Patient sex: F
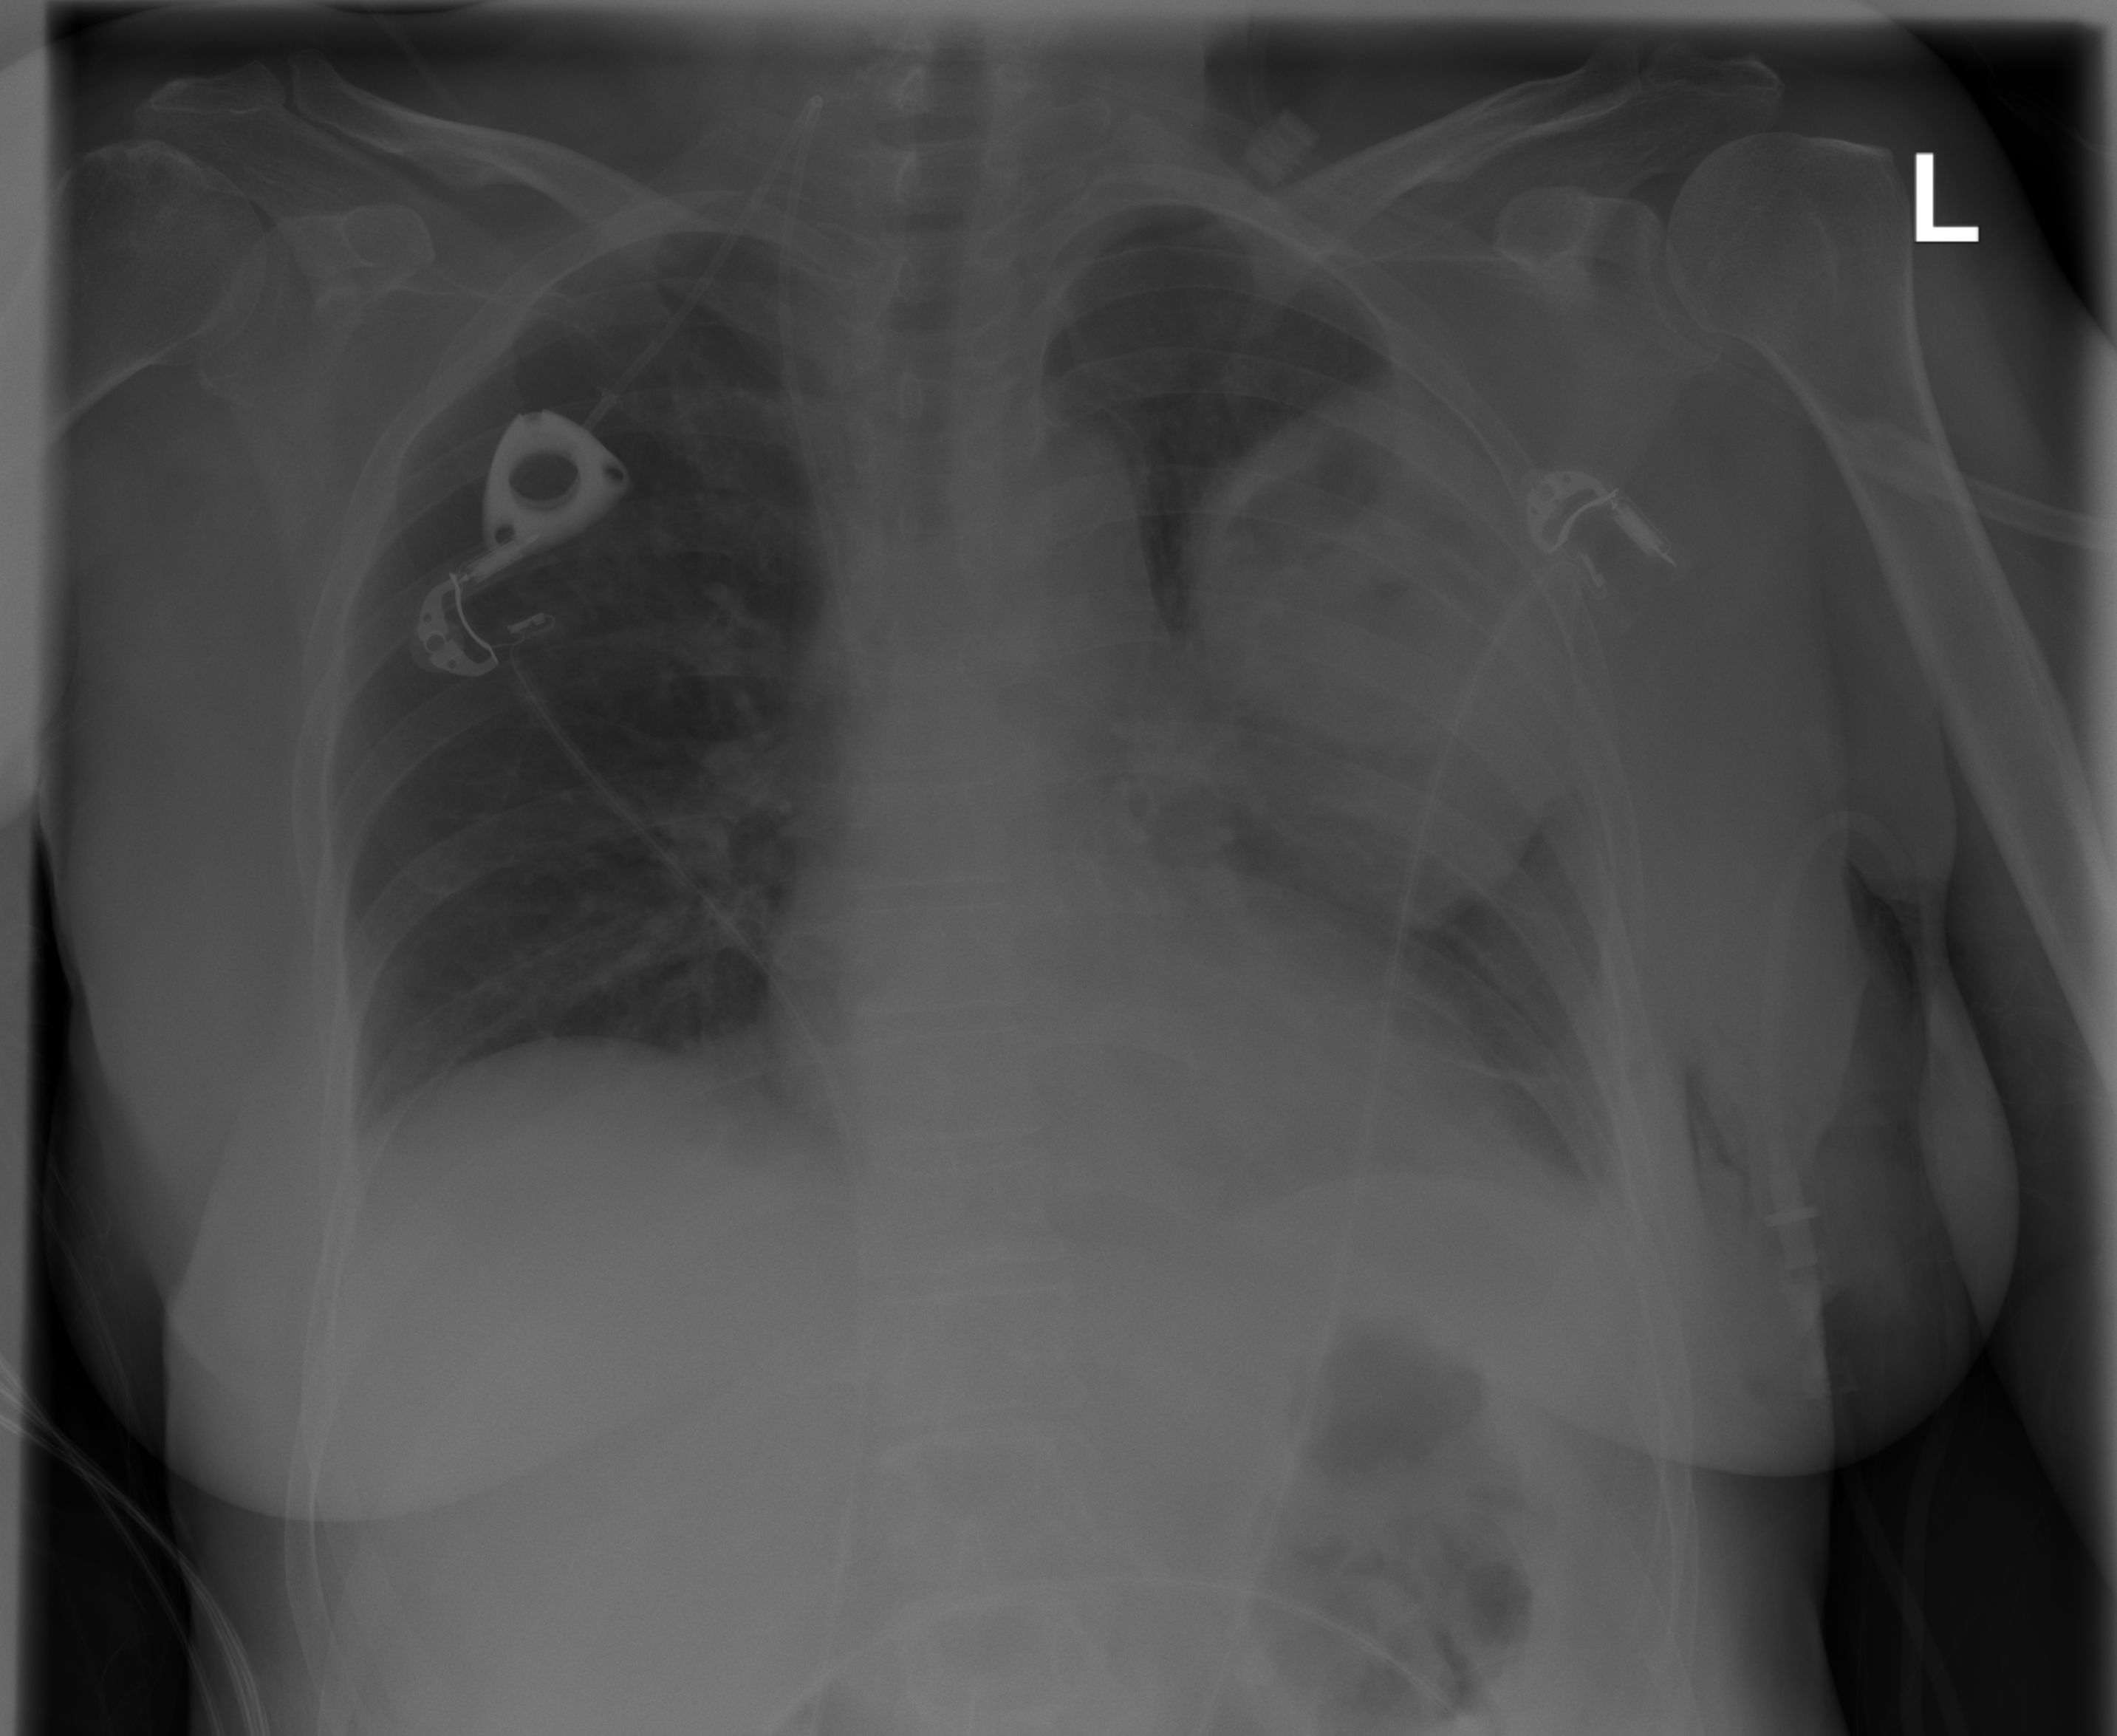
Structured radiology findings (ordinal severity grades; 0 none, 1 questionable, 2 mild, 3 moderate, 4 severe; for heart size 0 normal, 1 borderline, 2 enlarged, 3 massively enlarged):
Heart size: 0
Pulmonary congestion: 0
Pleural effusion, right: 0
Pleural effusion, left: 1
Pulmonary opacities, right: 0
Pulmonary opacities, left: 0
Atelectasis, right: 0
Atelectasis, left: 0